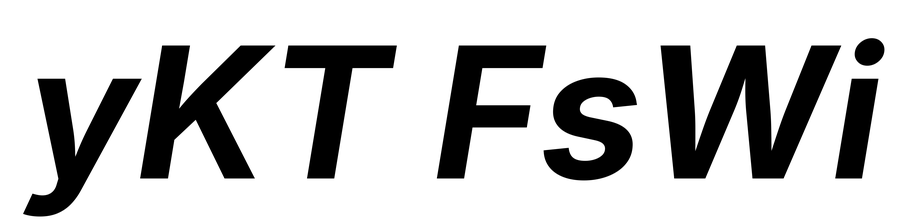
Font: Inter-Italic_Bold_Italic